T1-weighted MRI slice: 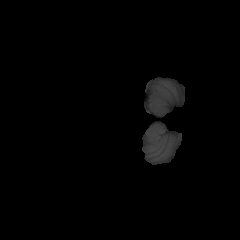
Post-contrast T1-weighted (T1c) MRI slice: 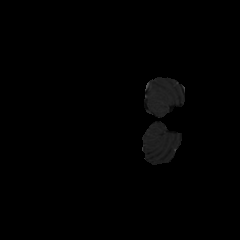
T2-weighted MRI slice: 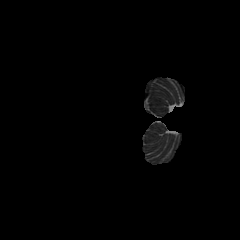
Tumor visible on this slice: no